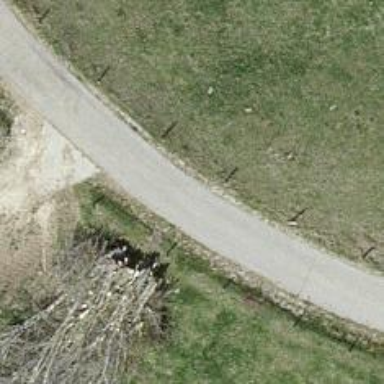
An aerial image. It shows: Unclassified road.